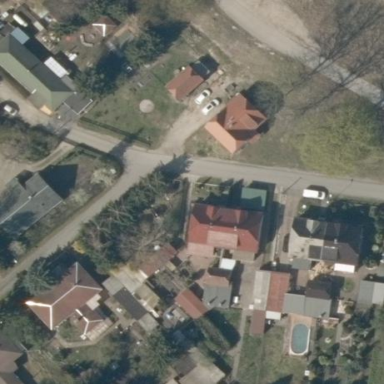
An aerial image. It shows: Residential area.